RGB frame:
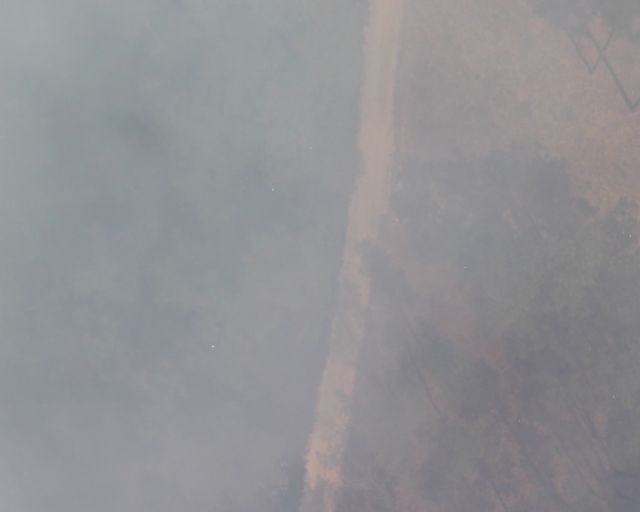
Thermal frame:
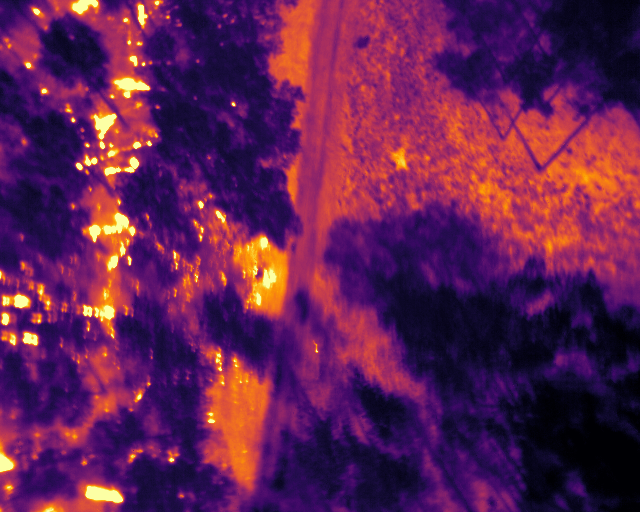
Captured: 2026-02-27 02:41:17
Pixels at or above 80 °C: 1310 (fraction of frame: 0.003998)